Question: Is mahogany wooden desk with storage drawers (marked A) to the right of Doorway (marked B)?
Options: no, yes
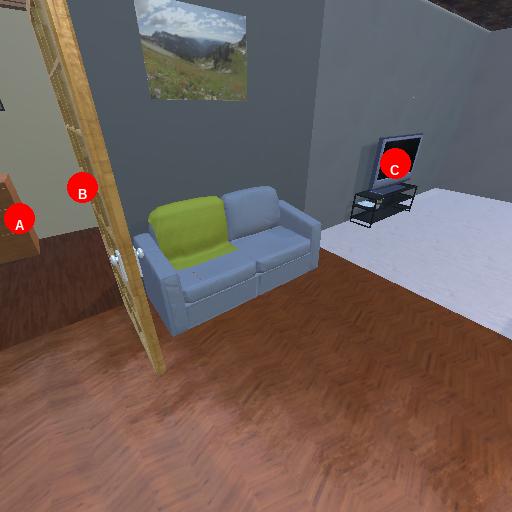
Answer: no